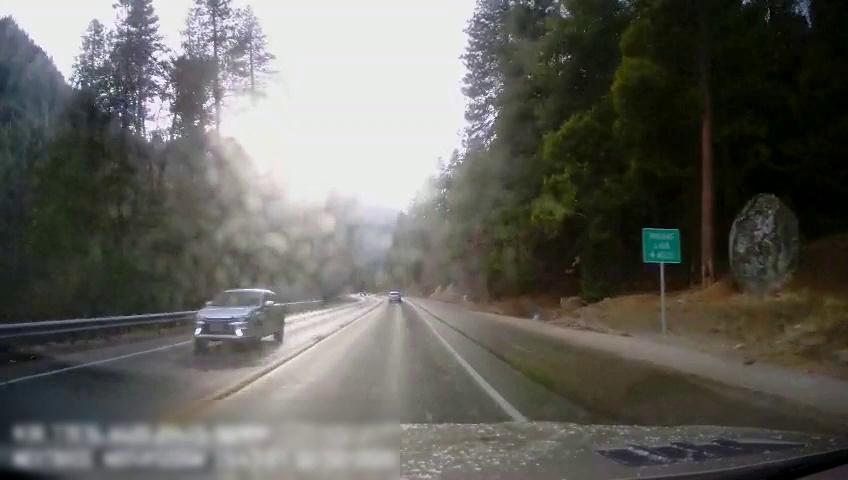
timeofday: Day
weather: Sunny
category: Drivable Space
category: Vehicles | SUV
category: Vehicles | Car
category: Lanes | Opposite Lane
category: Lanes | Current Lane
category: Lanes | Current Lane
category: Lanes | Current Lane
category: Traffic | Signs